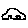
Label: car